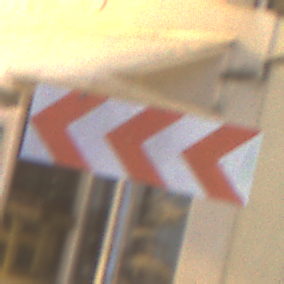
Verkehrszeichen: RichtungstafelnInKurvenGrossRechts
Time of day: Night
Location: Outdoor (Urban)
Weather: Overcast
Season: Winter
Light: Artificial